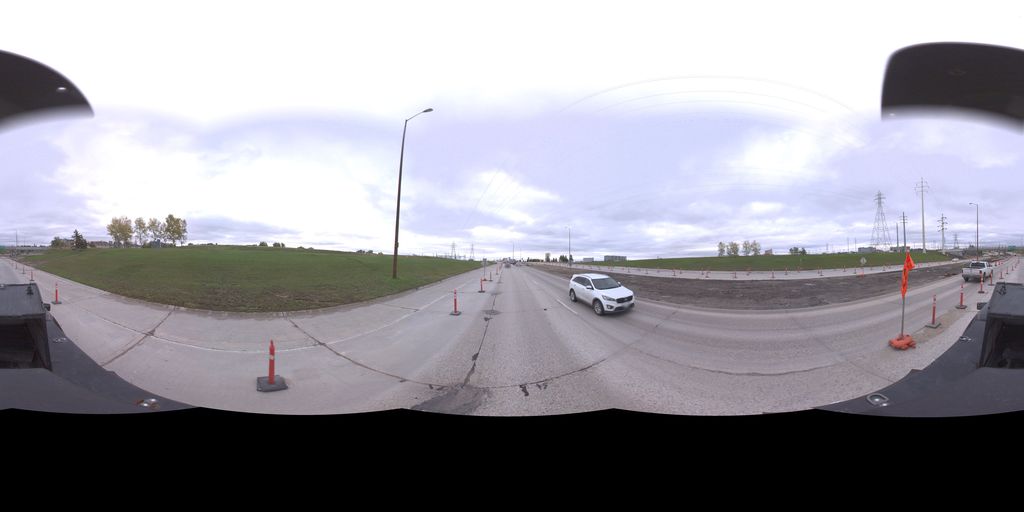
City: winnipeg